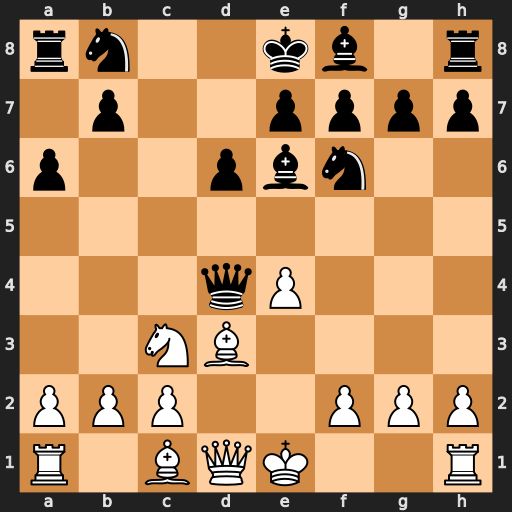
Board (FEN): rn2kb1r/1p2pppp/p2pbn2/8/3qP3/2NB4/PPP2PPP/R1BQK2R
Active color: w
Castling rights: KQkq
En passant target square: -
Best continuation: Bb5+ axb5 Qxd4